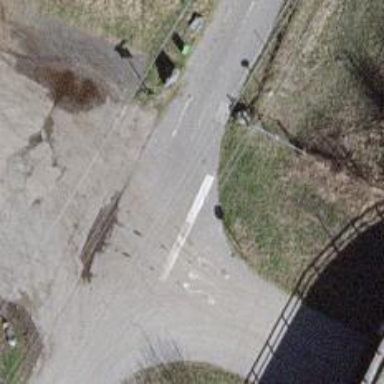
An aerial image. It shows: Bollard.